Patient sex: M
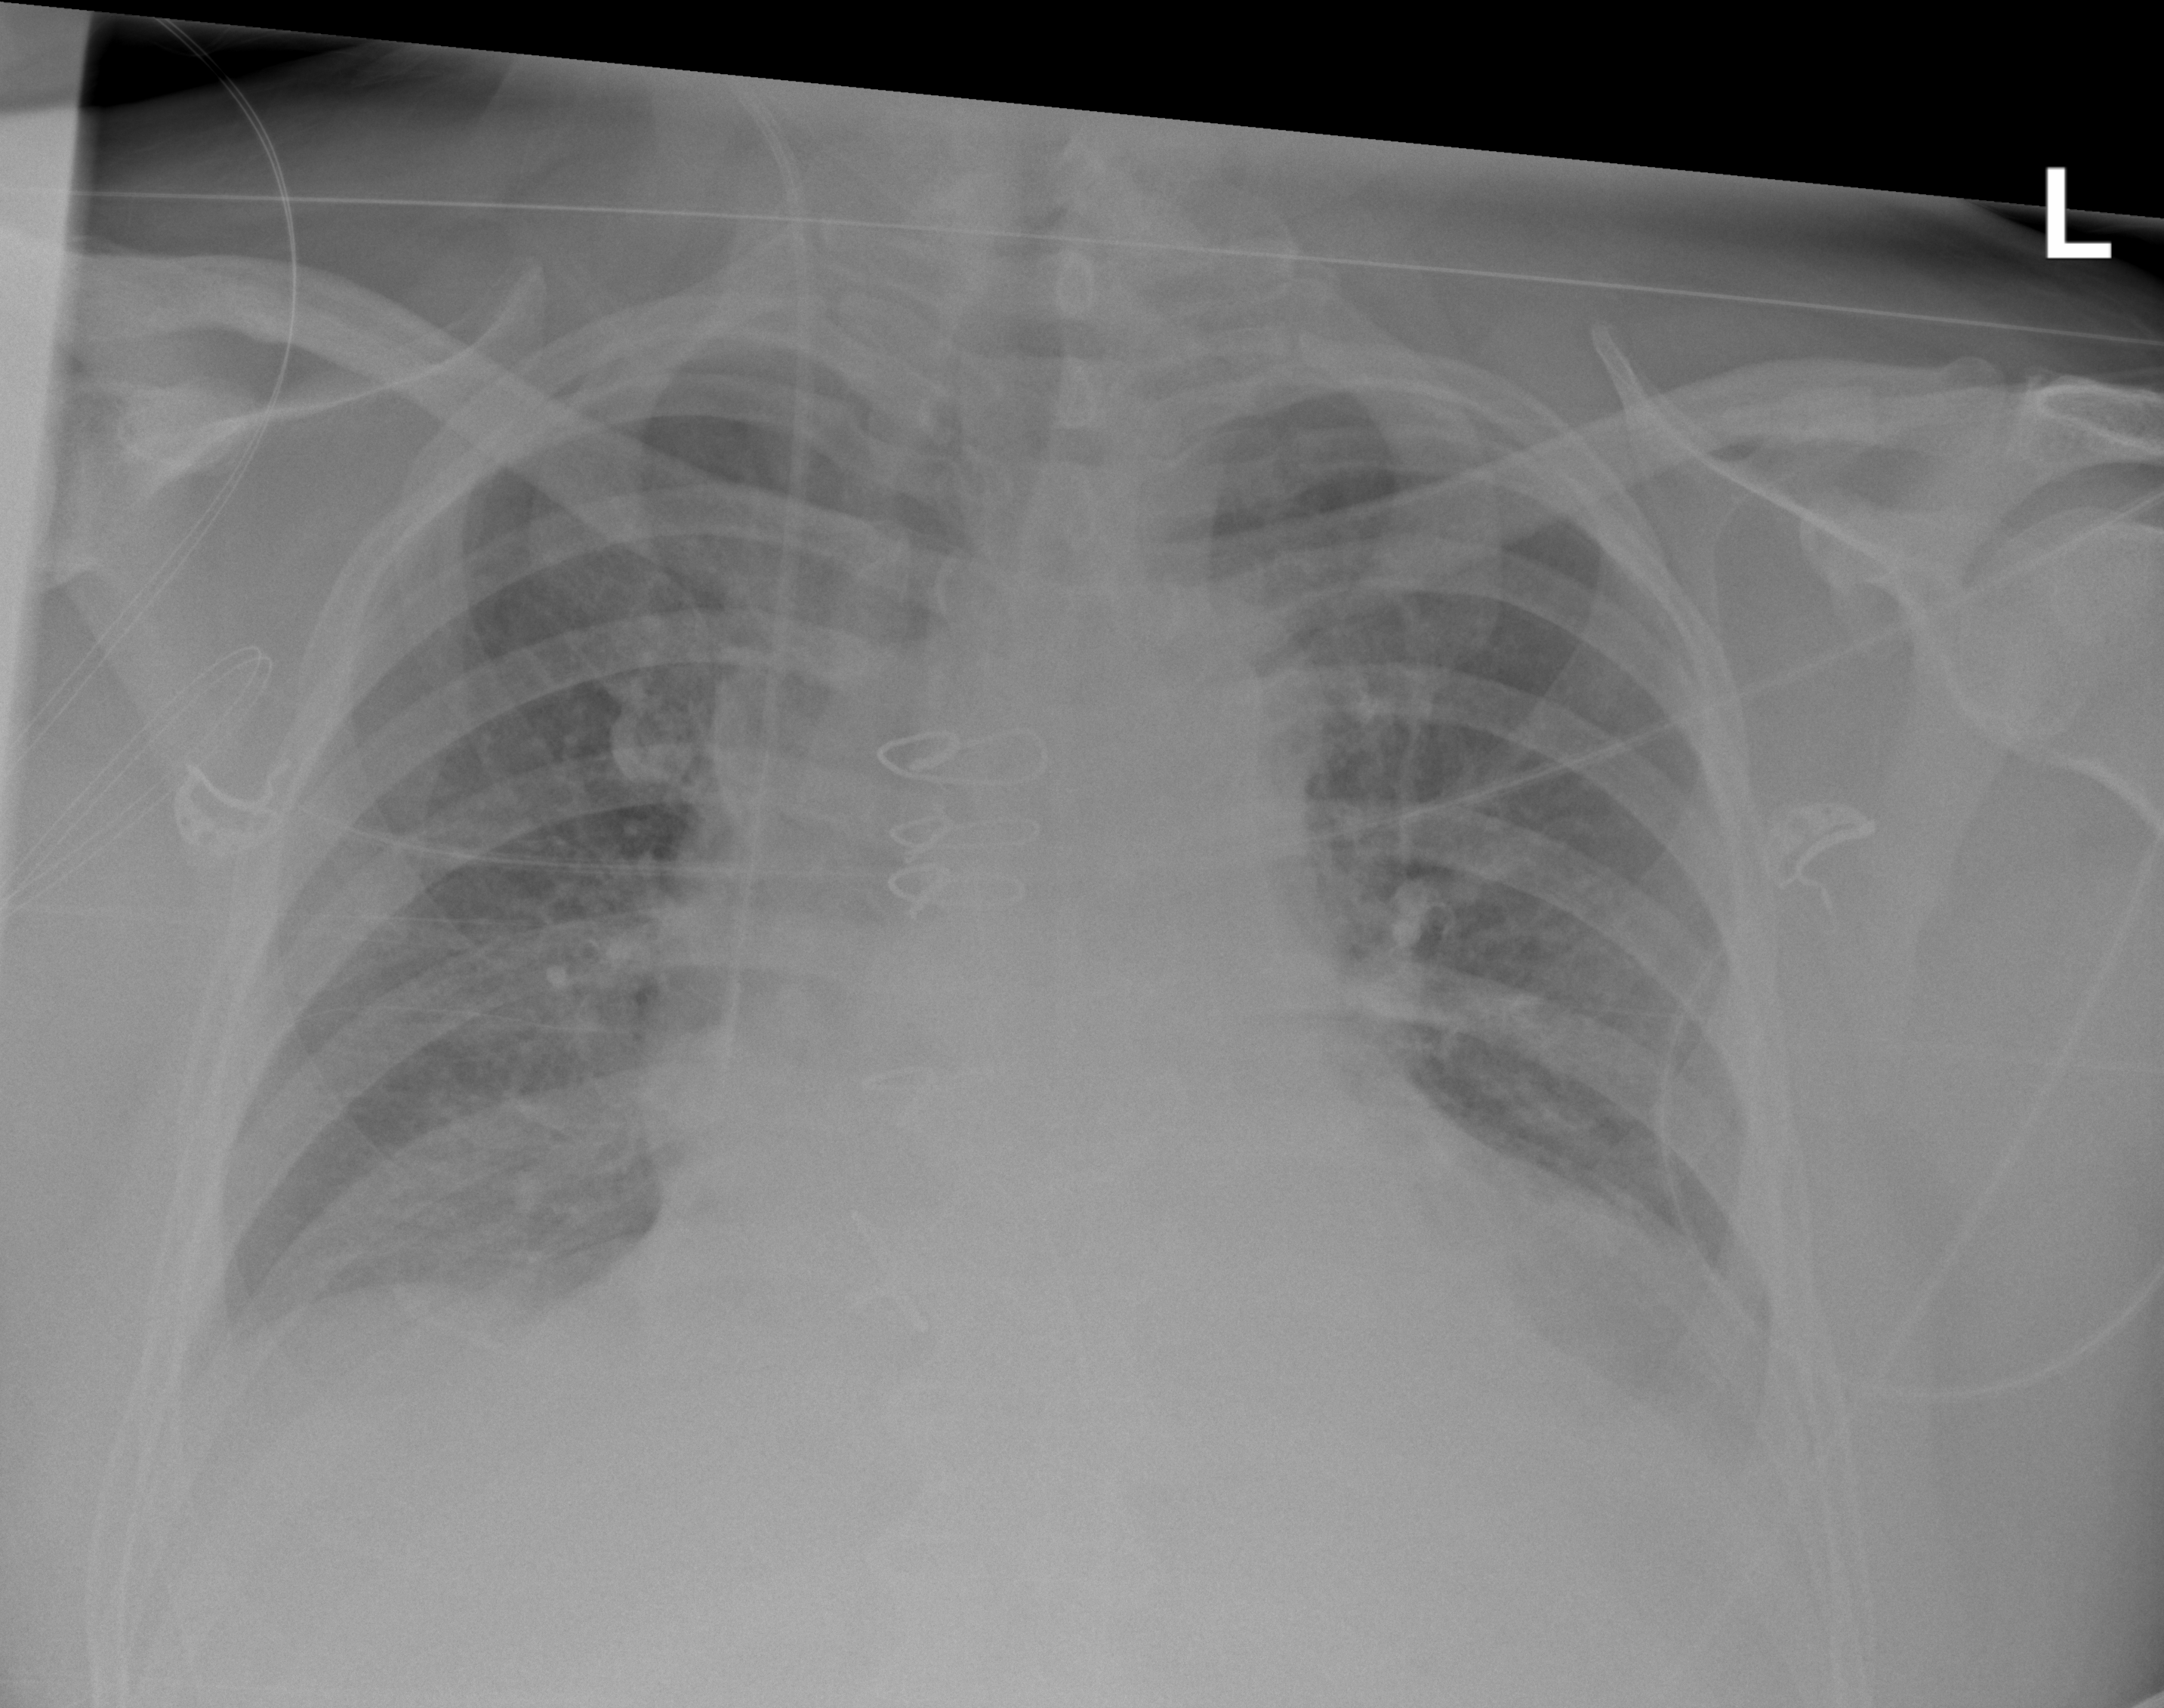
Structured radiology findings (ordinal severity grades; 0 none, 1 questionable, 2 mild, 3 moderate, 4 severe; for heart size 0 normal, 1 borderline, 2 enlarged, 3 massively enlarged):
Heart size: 2
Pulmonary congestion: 3
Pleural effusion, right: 2
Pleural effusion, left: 2
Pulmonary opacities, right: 2
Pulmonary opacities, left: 2
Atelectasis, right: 2
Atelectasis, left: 2